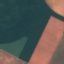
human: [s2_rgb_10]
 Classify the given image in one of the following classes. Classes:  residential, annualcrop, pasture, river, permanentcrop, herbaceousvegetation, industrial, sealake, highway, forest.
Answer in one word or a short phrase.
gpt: AnnualCrop